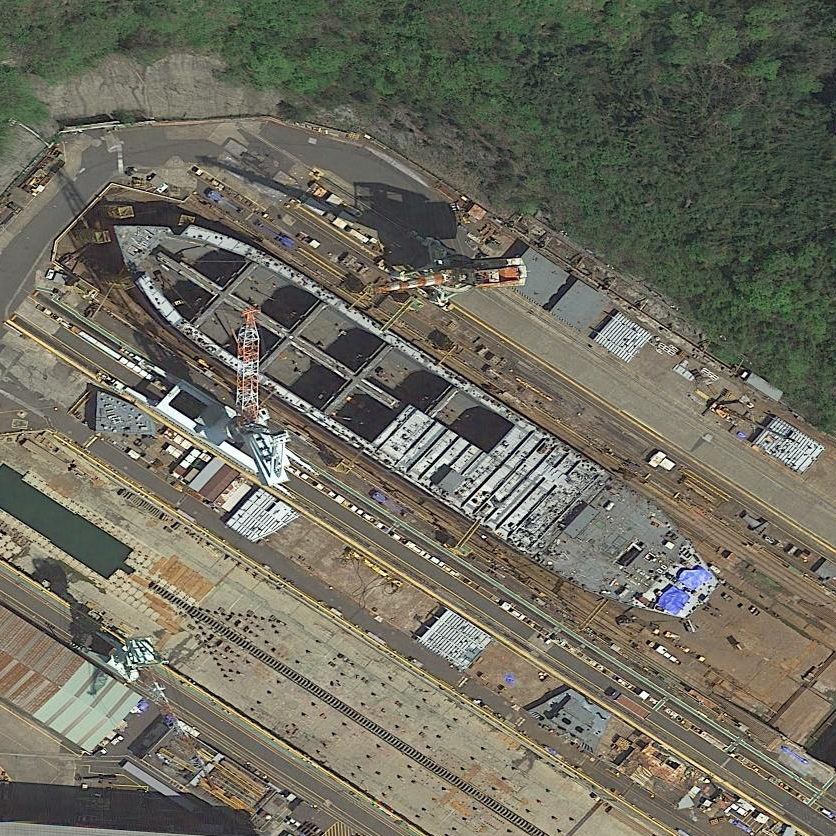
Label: Cargo_ship